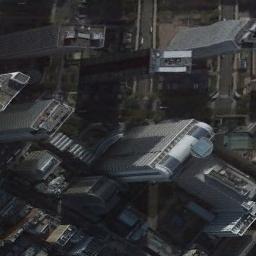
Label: commercial_area